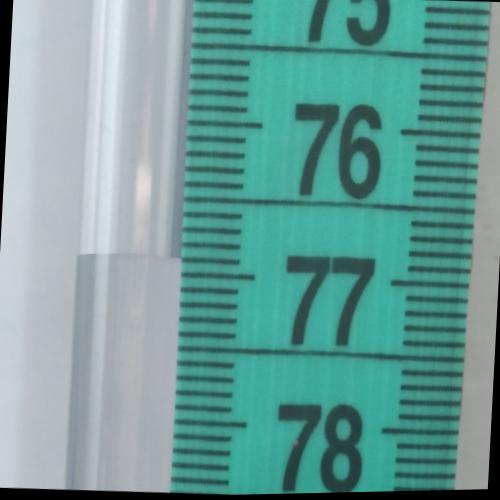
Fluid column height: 76.9 cm